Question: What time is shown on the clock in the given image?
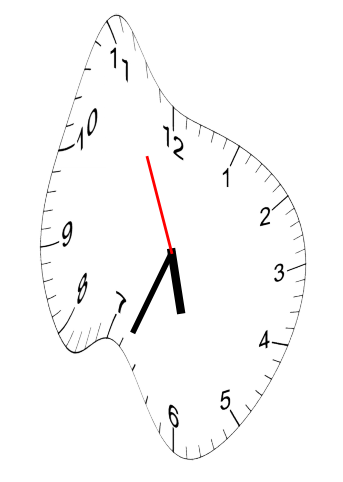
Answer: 05:33:56